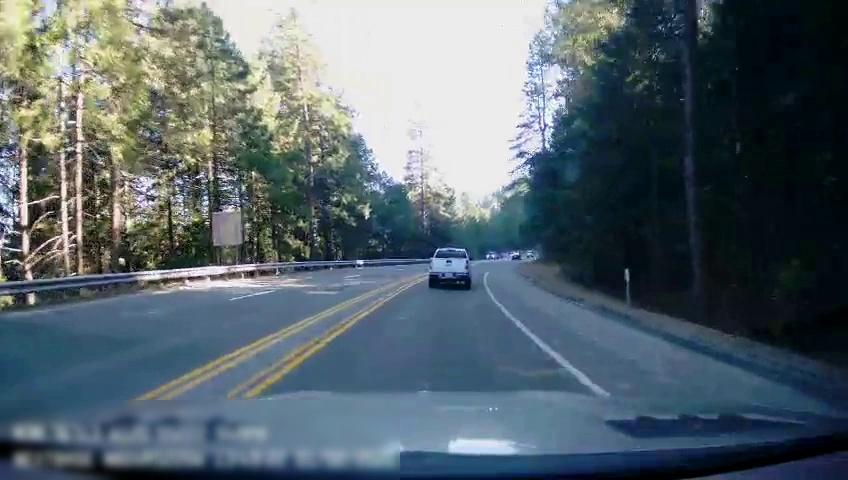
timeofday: Day
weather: Sunny
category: Drivable Space
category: Vehicles | Car
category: Vehicles | Truck
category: Lanes | Alternate Lane
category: Lanes | Current Lane
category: Lanes | Current Lane
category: Lanes | Opposite Lane
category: Lanes | Opposite Lane
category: Lanes | Opposite Lane